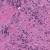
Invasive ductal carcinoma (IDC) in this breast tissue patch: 1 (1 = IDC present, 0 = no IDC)